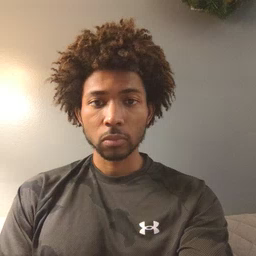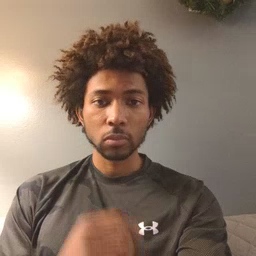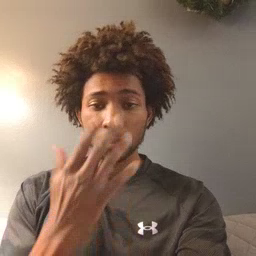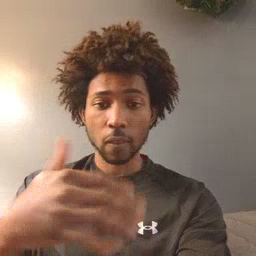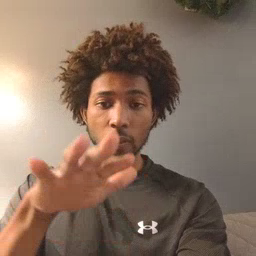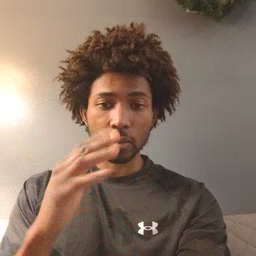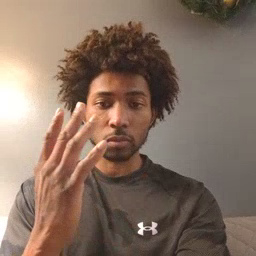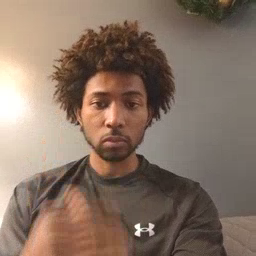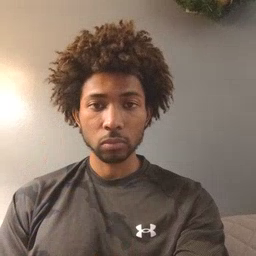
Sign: mitten